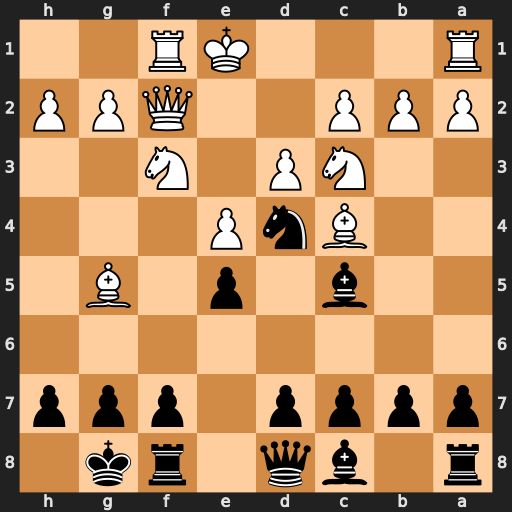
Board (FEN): r1bq1rk1/pppp1ppp/8/2b1p1B1/2BnP3/2NP1N2/PPP2QPP/R3KR2
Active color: b
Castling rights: Q
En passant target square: -
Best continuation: Nxf3+ Qxf3 Qxg5